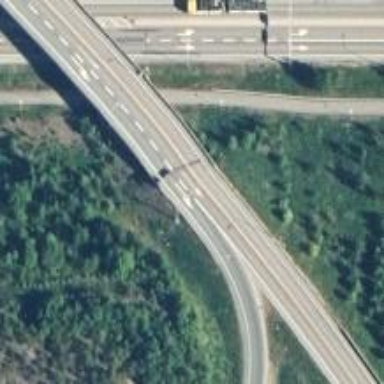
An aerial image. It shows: Motorway junction.